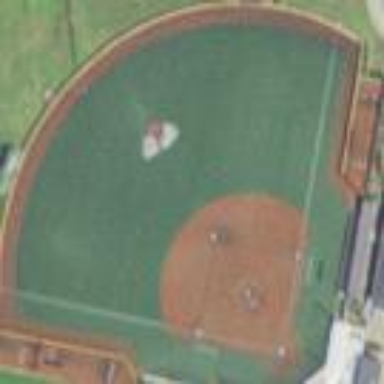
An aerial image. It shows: Baseball pitch for leisure and sports activities.